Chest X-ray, AP view. Patient: 34 years old, sex F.
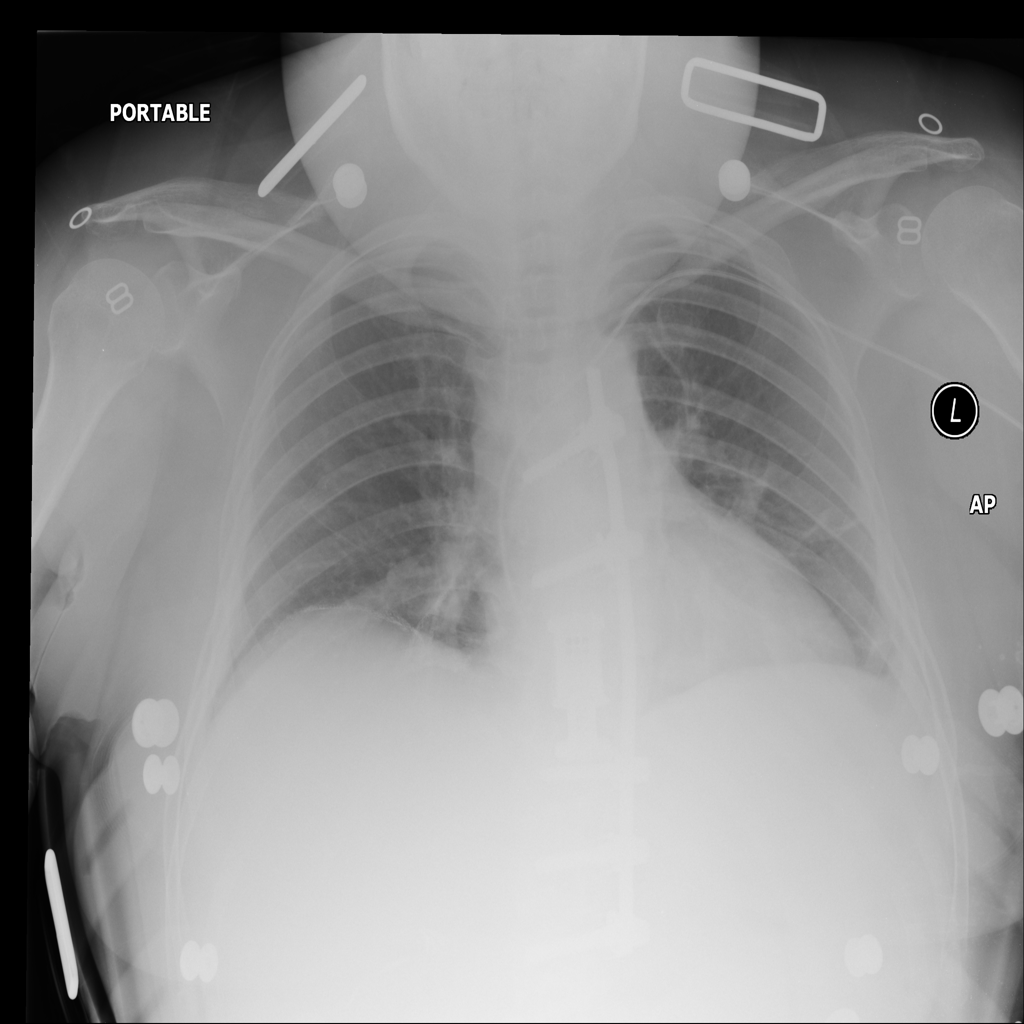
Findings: Atelectasis